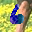
Label: 6